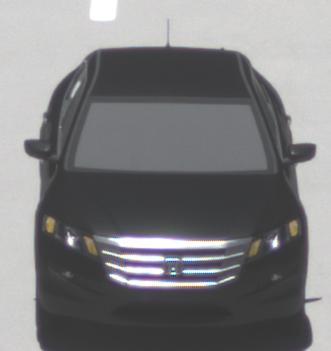
Make: Honda
Model: Crosstour
Detailed model: -
Model produced from: 2009
Model produced until: 2012
Doors: 4
Color: black
Road condition: dry road
Daytime: midday
Contrast: high contrast